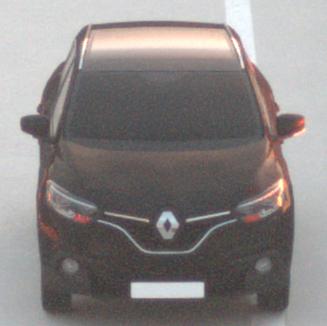
Make: Renault
Model: Kadjar ENERGY TCe 130
Detailed model: Kadjar
Model produced from: 2015/05
Model produced until: 2018/08
Doors: 5
Color: black
Road condition: dry road
Daytime: sunrise or sunset
Contrast: medium contrast